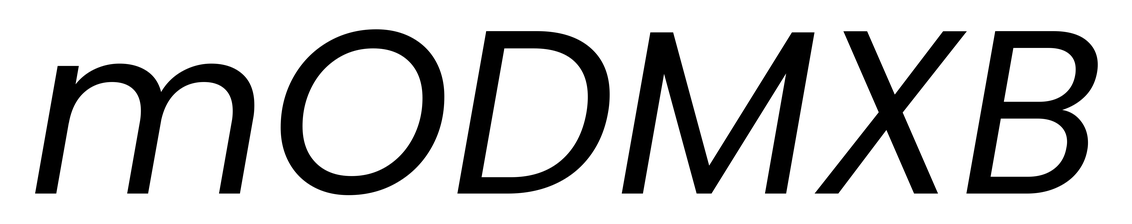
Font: Poppins-Italic